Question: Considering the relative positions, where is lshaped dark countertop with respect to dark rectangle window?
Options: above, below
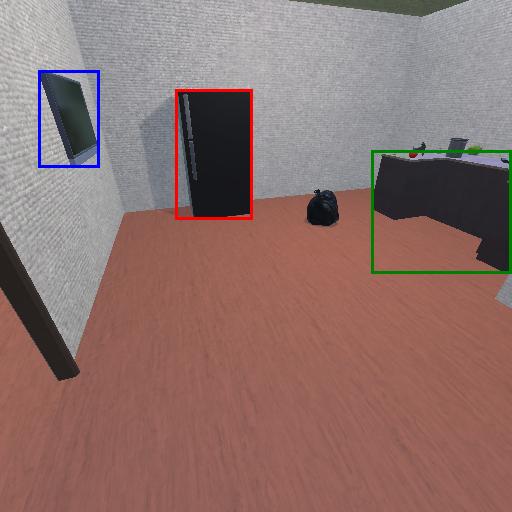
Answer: above